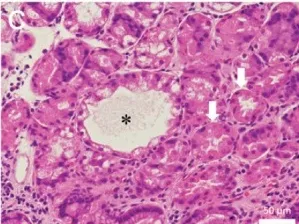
Pathology images of Case 1. Parietal cell protrusion is also noted. Arrows) along with dilated duct. Asterisk).
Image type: pathology (h&e)